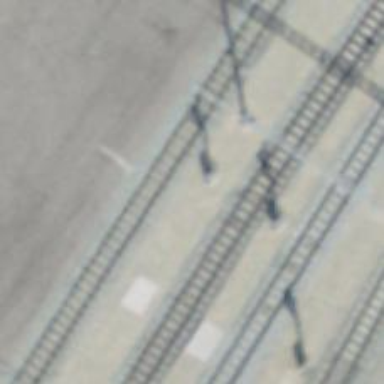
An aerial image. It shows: Railway signal.